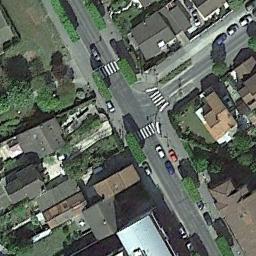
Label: intersection